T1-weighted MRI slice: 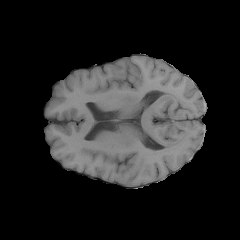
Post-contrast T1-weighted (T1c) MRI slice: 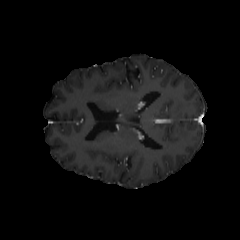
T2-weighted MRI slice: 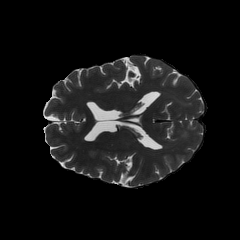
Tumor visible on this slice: no